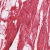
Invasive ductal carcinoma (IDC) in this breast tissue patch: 0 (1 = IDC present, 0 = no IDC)